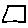
Label: square